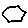
Label: hexagon